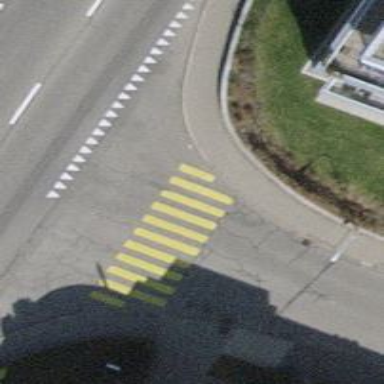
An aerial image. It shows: Marked road crossing.